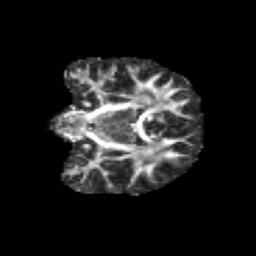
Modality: FA
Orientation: coronal
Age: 10
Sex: female
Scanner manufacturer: siemens
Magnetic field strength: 3 T
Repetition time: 3.8 s
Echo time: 0.07 s